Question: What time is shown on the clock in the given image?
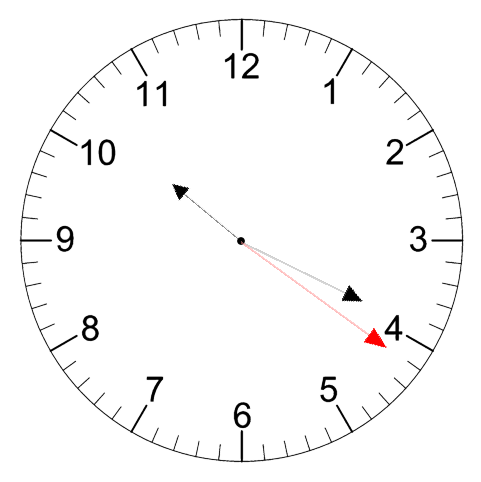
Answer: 10:19:21